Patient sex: M
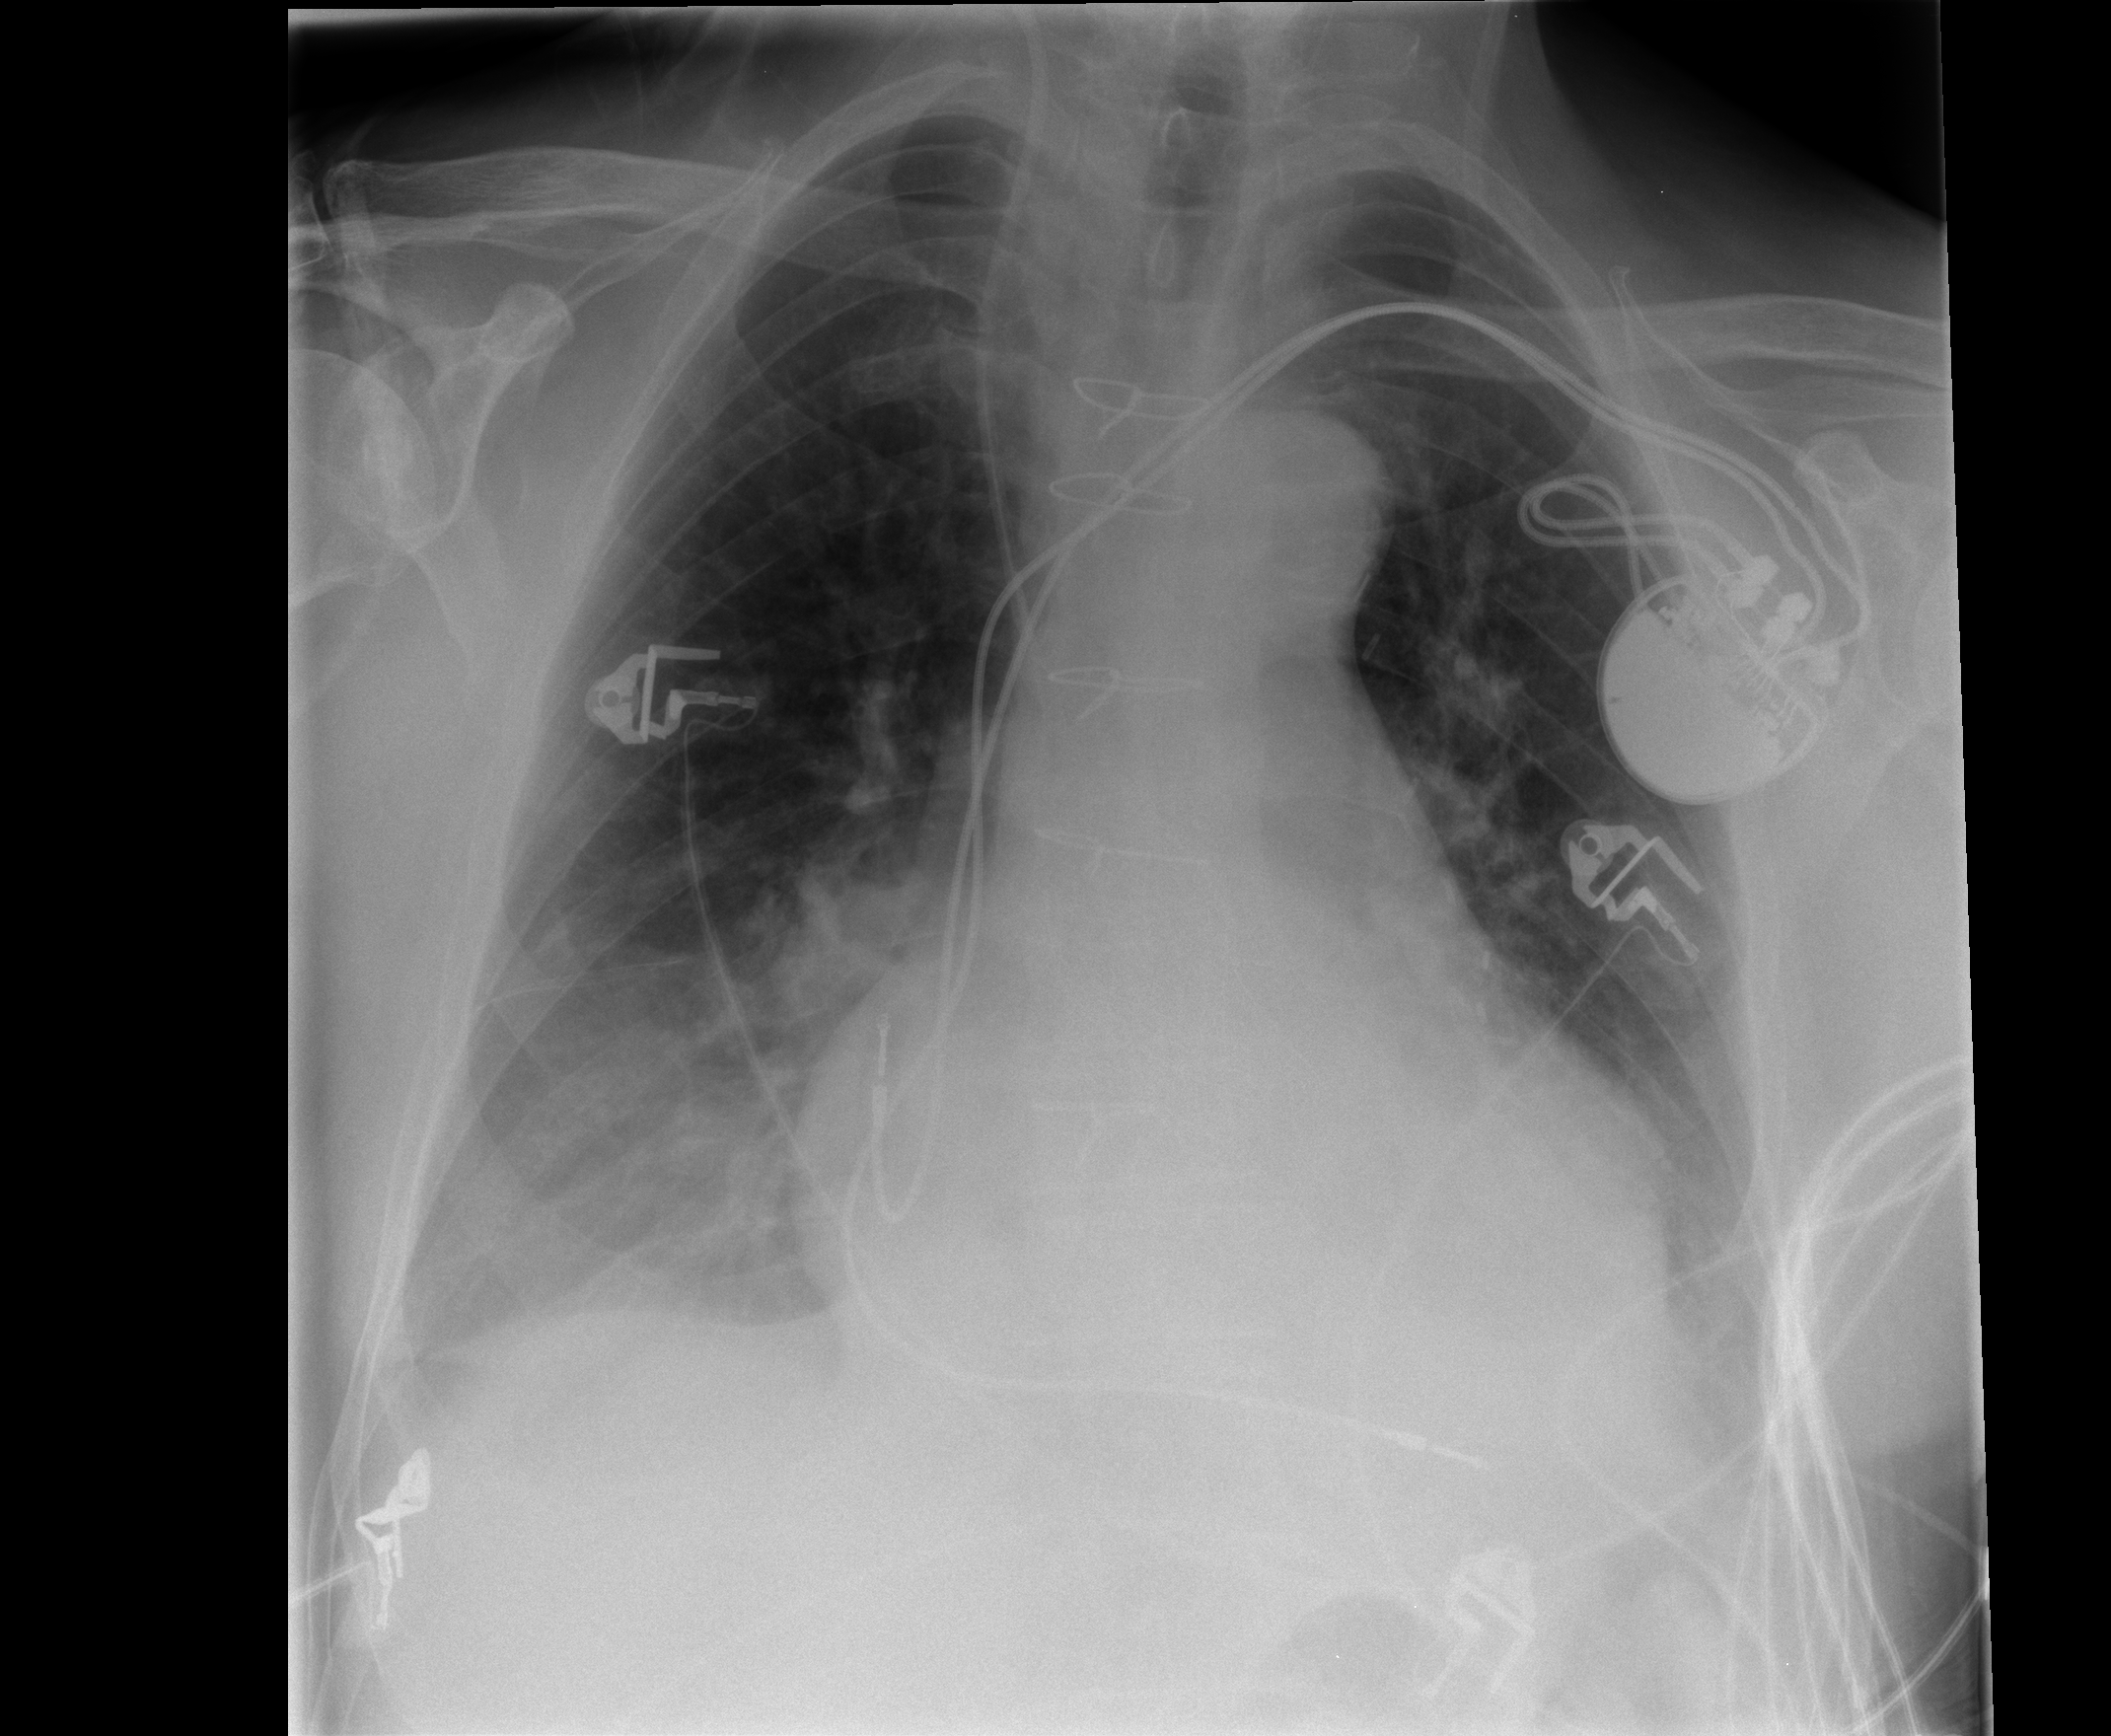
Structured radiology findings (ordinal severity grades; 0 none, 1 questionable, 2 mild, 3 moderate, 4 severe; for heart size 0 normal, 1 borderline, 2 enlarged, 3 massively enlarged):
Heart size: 2
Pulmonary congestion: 2
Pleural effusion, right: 2
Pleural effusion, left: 1
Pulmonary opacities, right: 0
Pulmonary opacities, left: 0
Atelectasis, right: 2
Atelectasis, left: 2